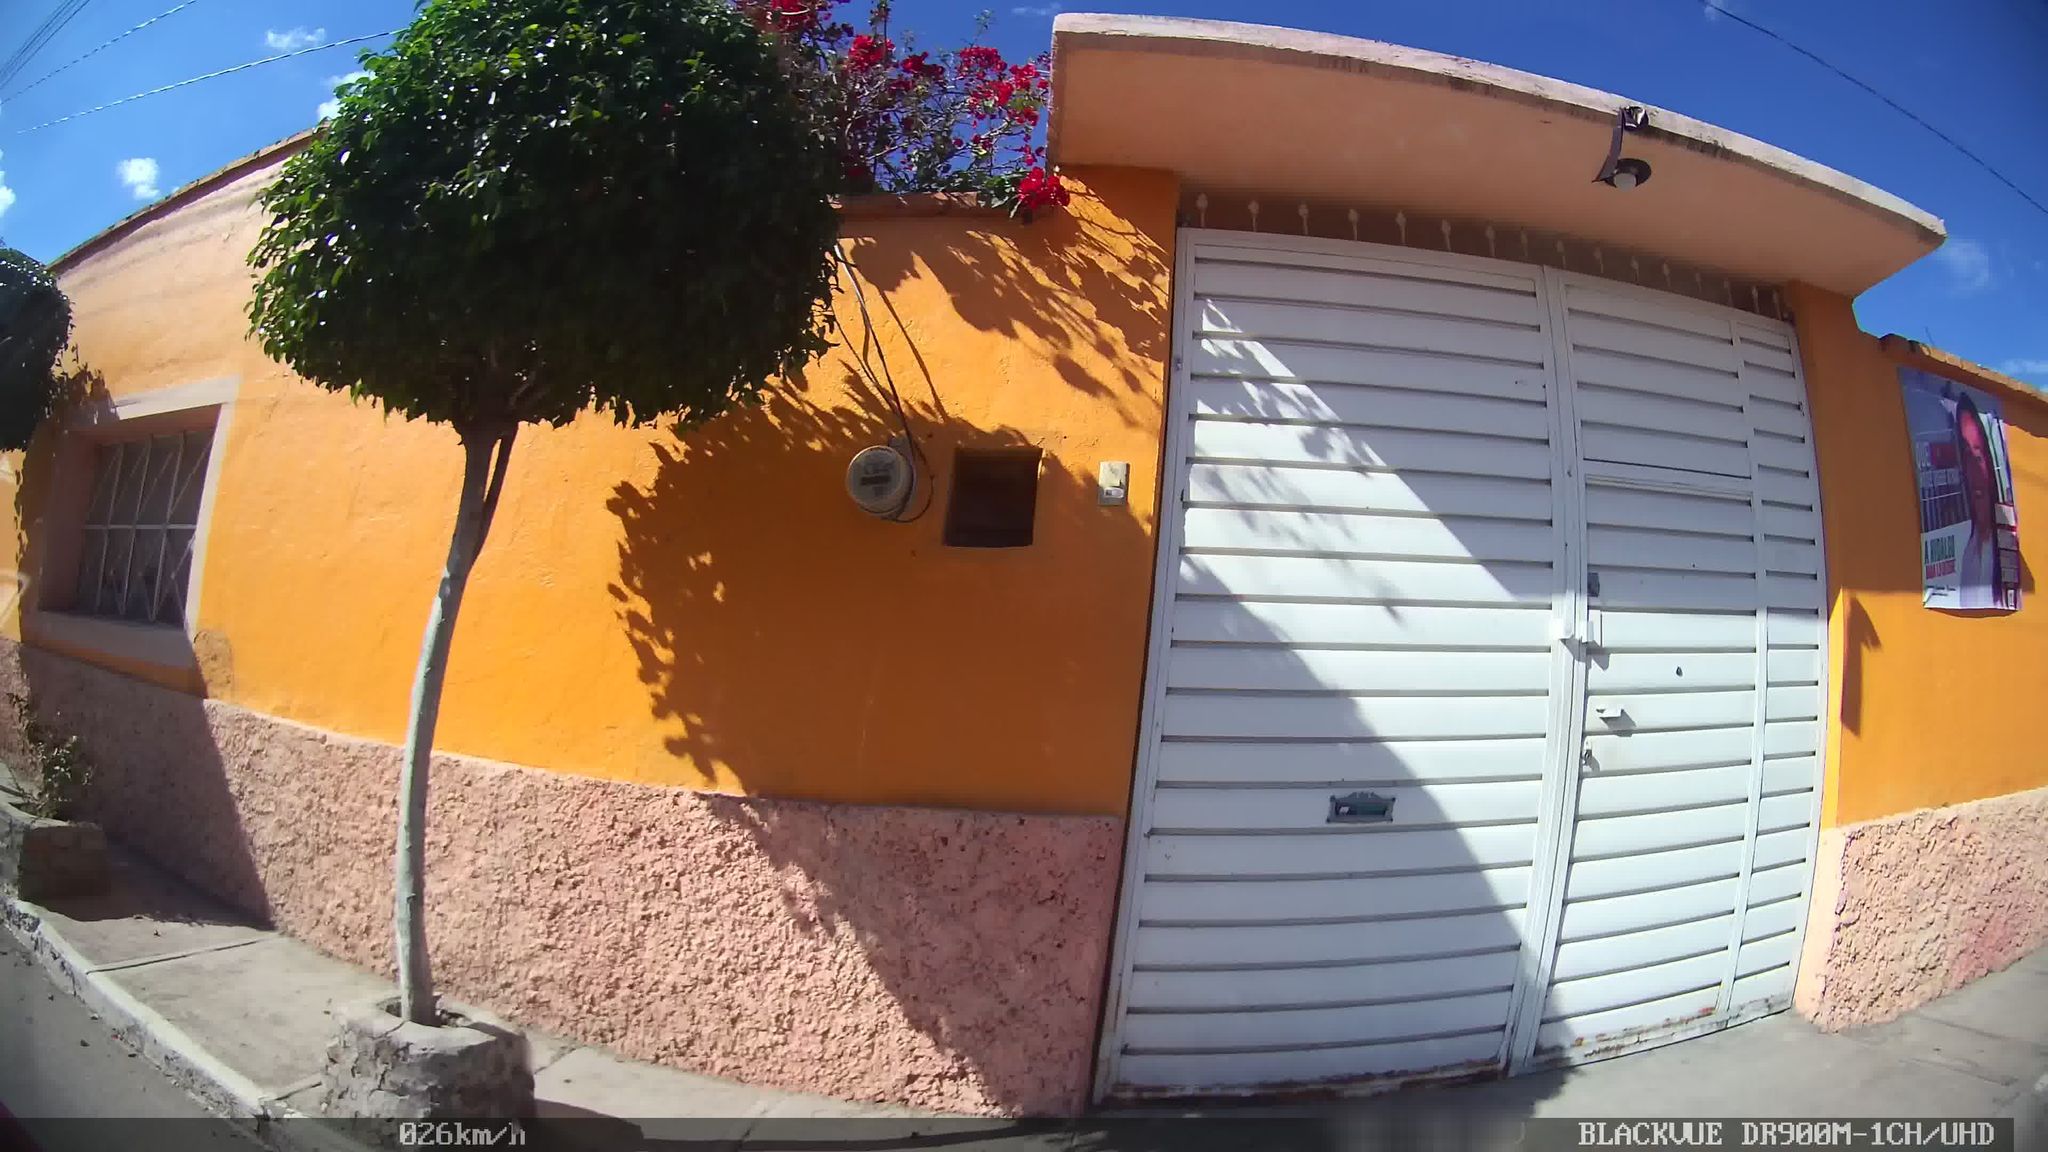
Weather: clear
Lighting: day
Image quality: good
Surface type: walking surface
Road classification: residential
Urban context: semi-dense urban cluster
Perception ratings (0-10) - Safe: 1.02, Lively: 6.24, Beautiful: 2.14, Boring: 6.97, Depressing: 8.65, Wealthy: 1.37